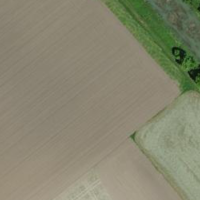
EUNIS habitat code: 25
Species observed at this site:
Euonymus europaeus